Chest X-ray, PA view. Patient: 49 years old, sex M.
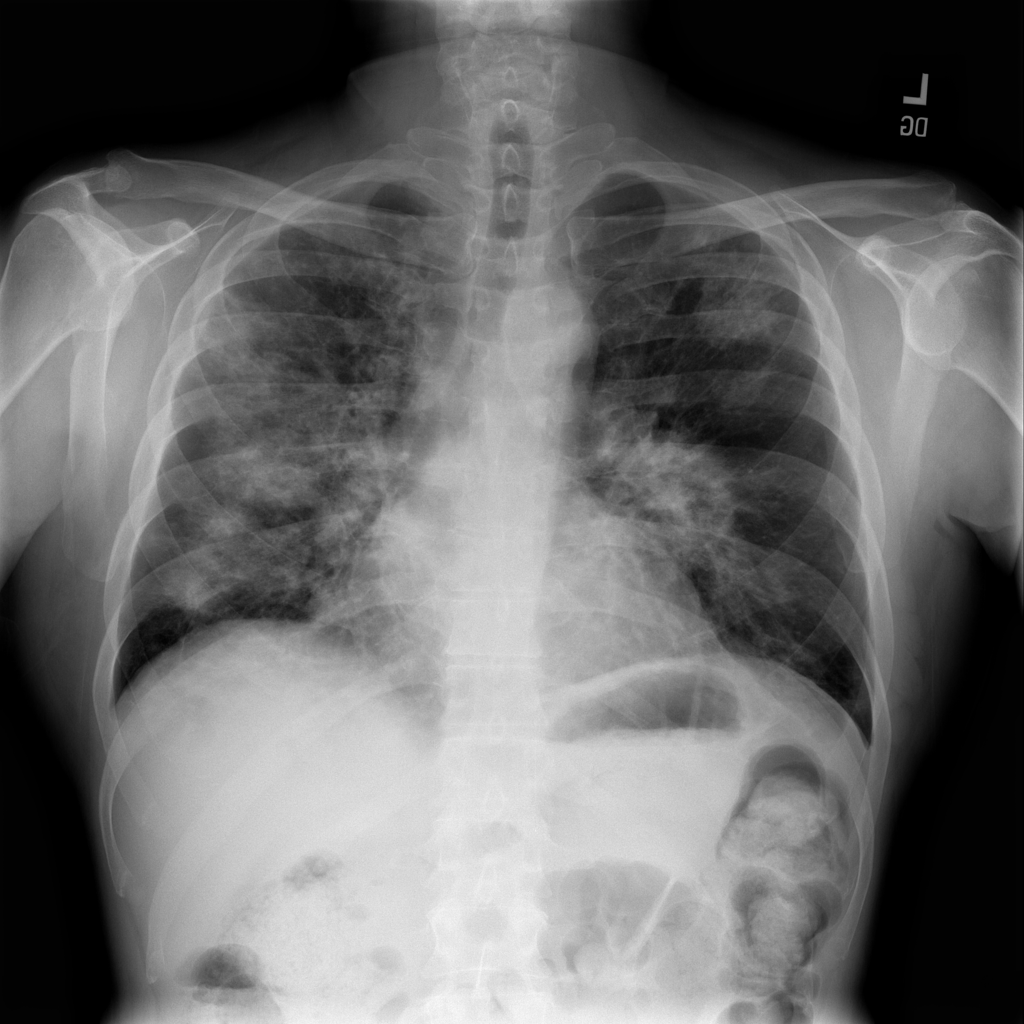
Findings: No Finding